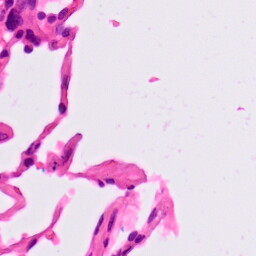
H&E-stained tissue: Lung